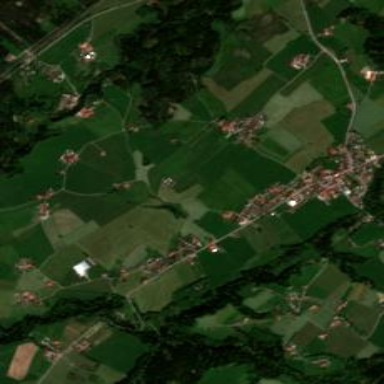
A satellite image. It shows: Small hamlet.